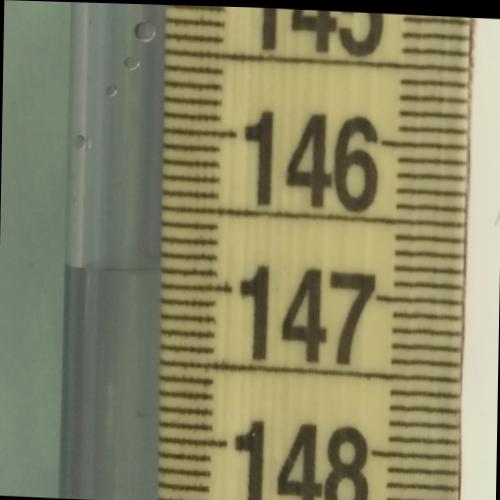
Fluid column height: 146.9 cm